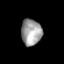
Tissue: prostate
Cell type: T cells
Senescence score: 0.2086
Nuclear area (px): 526
Mean DAPI intensity: 158.538